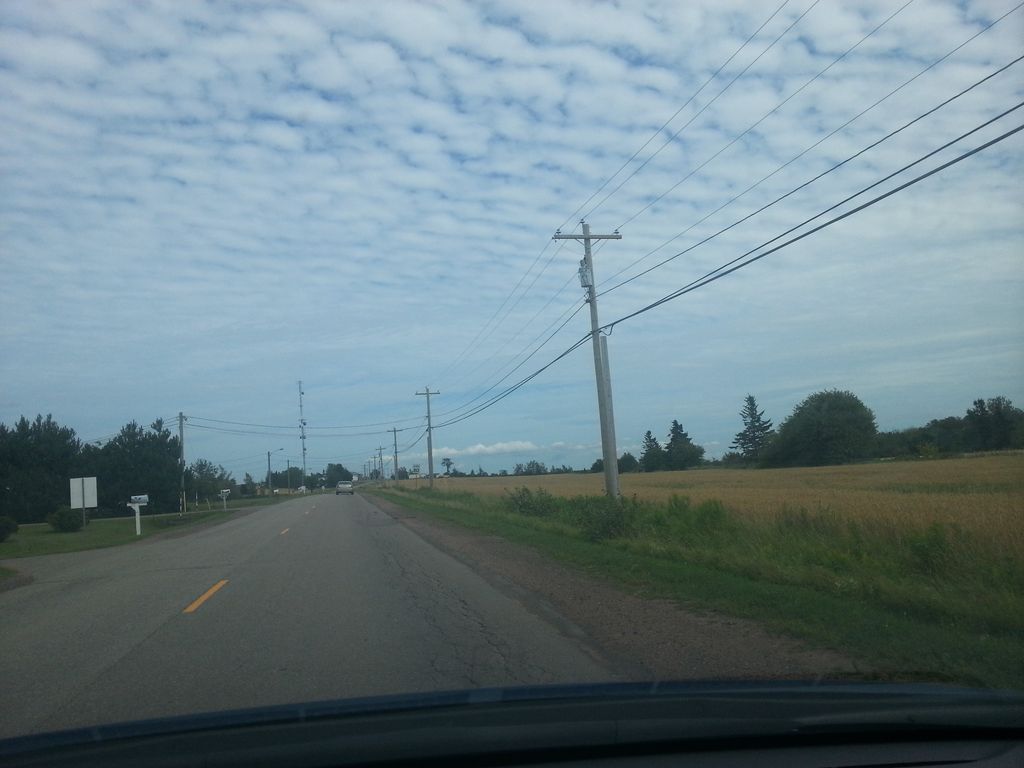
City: charlottetown